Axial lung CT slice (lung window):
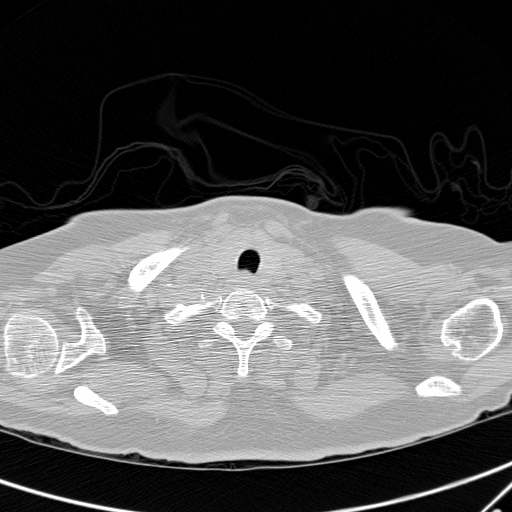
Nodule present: no